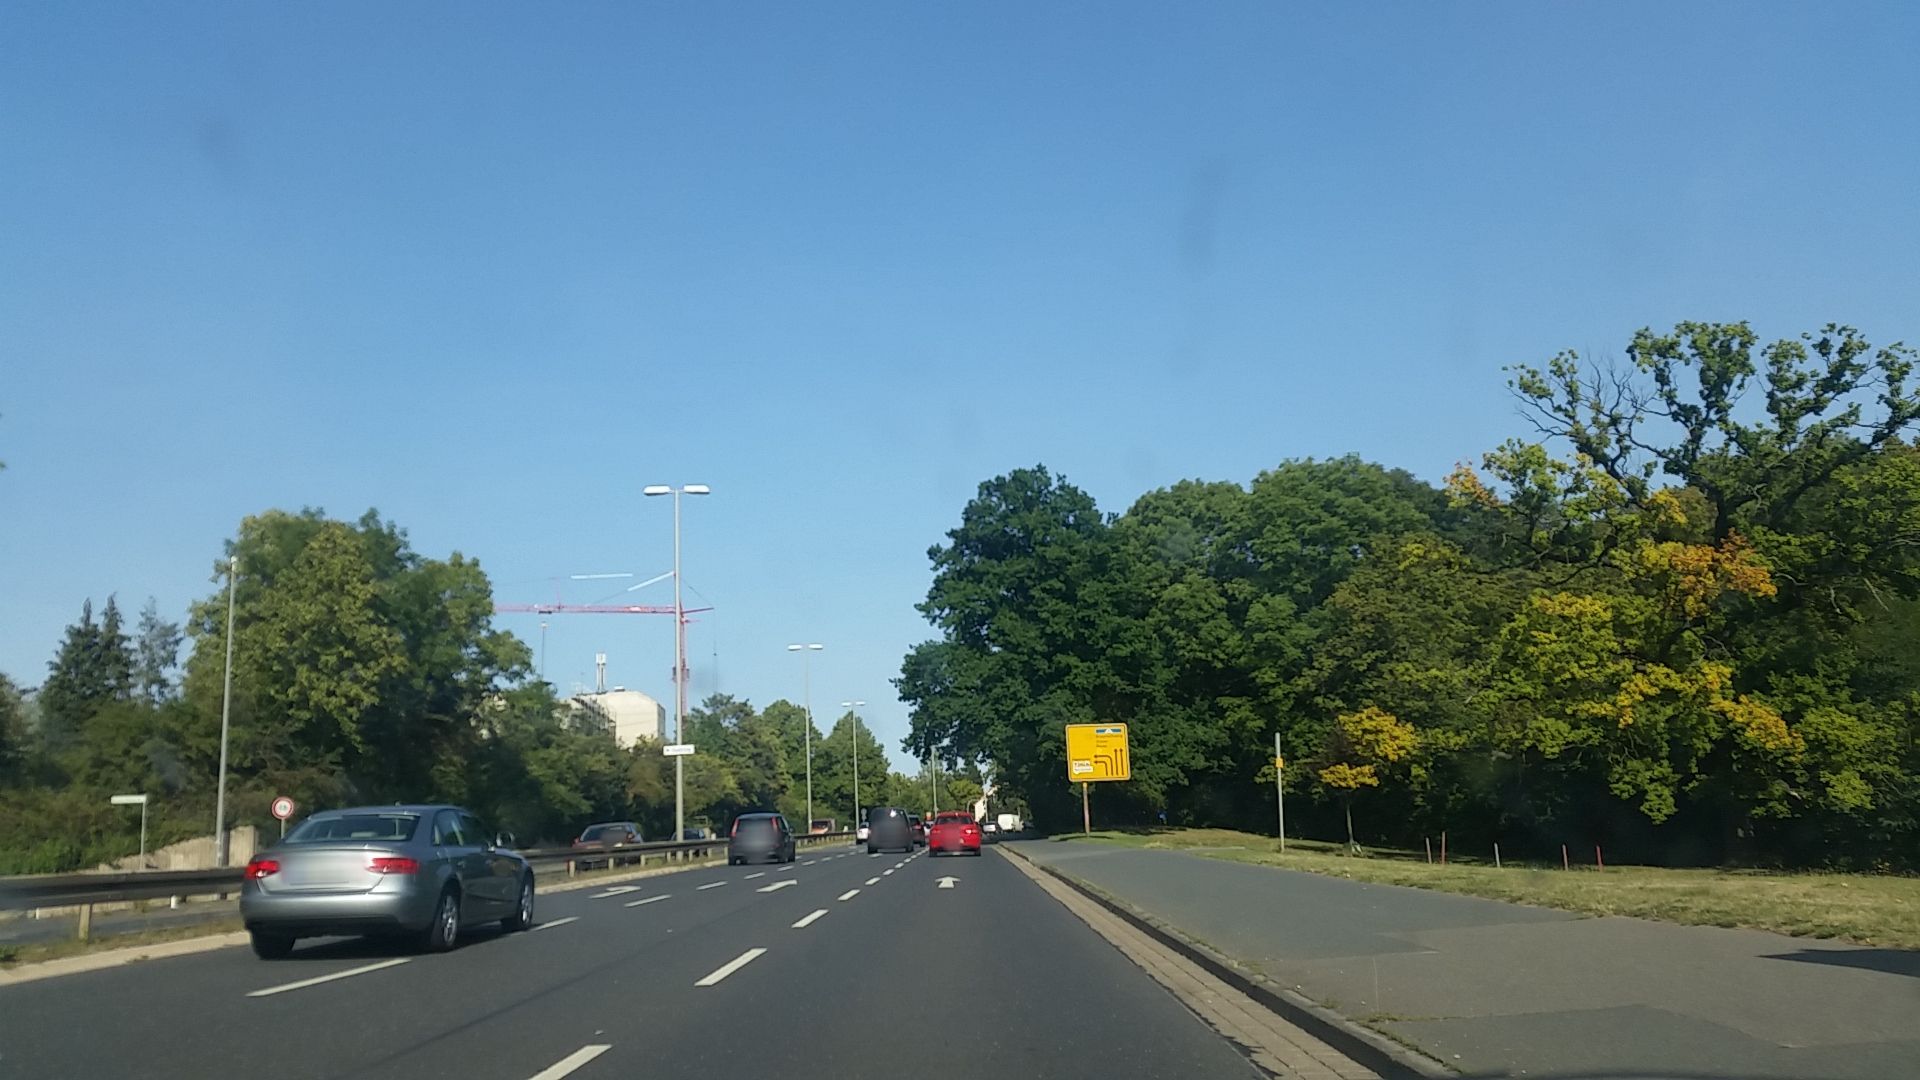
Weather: clear
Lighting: day
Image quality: good
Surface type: driving surface
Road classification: trunk, primary
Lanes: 2, 4, 3
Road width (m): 2
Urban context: urban centre
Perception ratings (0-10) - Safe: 3.23, Lively: 3.19, Beautiful: 5.86, Boring: 5.48, Depressing: 6.41, Wealthy: 2.51